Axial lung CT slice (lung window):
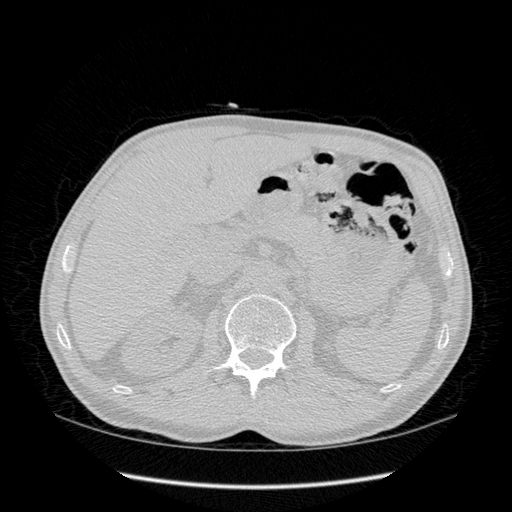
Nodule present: no